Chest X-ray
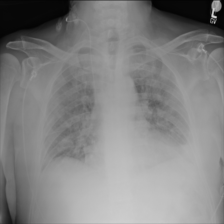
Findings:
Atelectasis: negative
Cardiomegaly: negative
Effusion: negative
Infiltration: negative
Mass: negative
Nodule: positive
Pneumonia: negative
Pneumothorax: negative
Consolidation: negative
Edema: negative
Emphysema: negative
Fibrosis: negative
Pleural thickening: negative
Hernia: negative